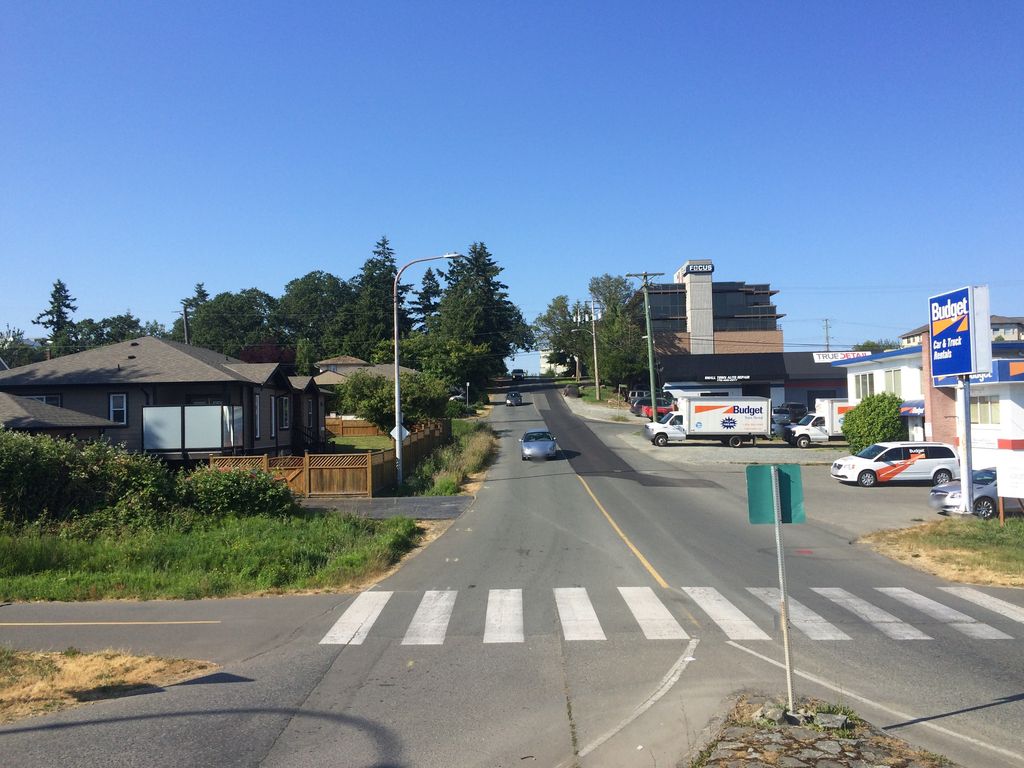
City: victoria